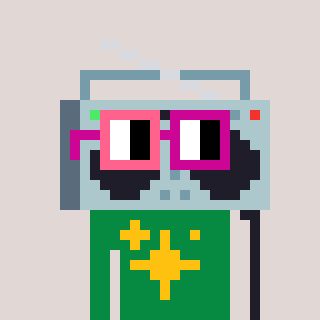
a pixel art character with square pink and red glasses, a boombox-shaped head and a green-colored body on a warm background